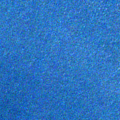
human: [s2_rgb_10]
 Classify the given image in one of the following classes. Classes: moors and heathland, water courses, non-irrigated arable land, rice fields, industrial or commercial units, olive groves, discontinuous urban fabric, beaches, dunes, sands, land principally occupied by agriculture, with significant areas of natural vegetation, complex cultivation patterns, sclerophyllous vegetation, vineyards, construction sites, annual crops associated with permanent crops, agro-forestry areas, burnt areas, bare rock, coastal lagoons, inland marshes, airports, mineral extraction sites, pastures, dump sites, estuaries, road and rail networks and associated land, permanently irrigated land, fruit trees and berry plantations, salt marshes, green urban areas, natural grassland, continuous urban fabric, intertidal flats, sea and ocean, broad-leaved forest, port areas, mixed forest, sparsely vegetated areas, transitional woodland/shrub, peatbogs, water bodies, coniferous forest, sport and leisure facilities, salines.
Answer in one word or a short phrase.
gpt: sea and ocean